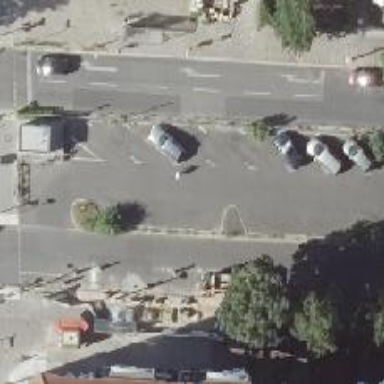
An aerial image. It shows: Taxi stand.